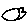
Label: fish